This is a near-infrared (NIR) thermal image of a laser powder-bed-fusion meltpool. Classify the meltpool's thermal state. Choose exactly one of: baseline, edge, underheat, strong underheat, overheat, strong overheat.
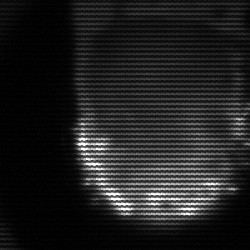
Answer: baseline